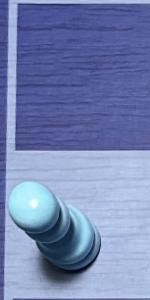
Label: Pawn_White